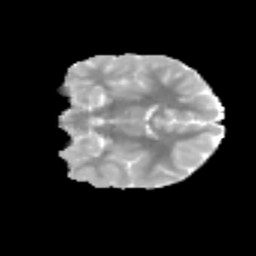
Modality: MD
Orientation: coronal
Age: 9
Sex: female
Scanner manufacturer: siemens
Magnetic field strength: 3 T
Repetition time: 3.8 s
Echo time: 0.07 s